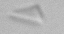
Label: detritus_transparent